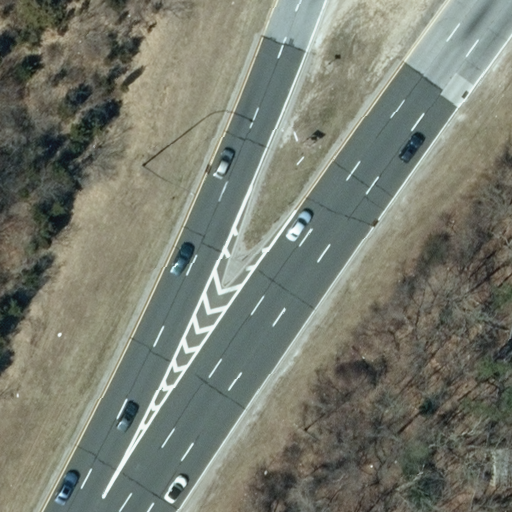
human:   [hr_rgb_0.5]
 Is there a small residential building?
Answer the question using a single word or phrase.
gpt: no

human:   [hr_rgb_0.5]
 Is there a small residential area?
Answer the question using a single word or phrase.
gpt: no

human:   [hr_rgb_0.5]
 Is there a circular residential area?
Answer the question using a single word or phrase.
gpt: no

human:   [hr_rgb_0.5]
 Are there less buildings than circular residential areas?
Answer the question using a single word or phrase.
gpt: no

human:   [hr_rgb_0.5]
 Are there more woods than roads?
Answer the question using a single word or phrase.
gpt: no

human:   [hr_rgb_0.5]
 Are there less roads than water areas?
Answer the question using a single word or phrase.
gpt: no

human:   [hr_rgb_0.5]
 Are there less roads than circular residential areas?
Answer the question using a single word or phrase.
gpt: no

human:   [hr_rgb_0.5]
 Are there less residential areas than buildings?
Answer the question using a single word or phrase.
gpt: no

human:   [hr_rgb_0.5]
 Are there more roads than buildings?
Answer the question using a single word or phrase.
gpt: yes

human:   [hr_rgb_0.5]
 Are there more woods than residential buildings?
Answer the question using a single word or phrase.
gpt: yes

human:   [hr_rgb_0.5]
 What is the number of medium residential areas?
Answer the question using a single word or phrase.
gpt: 0

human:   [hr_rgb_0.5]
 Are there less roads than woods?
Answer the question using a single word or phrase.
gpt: no

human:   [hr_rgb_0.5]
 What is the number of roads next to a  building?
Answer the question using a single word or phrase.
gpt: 0

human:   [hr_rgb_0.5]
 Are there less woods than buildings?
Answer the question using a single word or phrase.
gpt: no

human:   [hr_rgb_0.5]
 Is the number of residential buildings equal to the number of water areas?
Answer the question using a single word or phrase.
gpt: yes

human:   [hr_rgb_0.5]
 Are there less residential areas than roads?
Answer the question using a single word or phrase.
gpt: yes

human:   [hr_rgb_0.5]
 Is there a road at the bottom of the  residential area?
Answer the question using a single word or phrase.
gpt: yes

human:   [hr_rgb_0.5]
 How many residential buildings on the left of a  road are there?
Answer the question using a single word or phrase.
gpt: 0

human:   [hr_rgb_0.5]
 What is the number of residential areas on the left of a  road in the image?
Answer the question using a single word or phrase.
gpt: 0

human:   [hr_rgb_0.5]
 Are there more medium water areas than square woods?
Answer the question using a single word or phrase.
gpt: no

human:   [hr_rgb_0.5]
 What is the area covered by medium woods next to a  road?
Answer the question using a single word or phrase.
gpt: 0m2

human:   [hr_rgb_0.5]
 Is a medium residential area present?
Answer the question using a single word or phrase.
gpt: no

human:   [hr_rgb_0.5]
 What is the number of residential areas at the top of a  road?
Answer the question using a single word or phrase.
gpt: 1

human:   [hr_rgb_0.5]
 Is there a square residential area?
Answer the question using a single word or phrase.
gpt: no

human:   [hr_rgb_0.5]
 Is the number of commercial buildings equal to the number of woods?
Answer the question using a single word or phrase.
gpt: no

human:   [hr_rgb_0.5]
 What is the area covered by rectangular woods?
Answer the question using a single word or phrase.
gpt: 6505m2

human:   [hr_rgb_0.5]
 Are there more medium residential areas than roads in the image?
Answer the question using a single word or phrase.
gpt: no

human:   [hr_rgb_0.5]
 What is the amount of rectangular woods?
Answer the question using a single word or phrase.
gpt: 1

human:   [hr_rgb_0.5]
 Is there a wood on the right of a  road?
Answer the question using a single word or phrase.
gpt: yes

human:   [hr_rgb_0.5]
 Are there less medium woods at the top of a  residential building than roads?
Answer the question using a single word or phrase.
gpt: yes

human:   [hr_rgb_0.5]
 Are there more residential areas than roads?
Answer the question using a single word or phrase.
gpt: no

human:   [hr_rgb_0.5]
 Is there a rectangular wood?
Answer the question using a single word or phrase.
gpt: yes

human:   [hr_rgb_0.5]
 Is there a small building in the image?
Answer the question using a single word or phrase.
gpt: no

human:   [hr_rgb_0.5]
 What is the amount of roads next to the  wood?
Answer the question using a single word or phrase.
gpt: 2

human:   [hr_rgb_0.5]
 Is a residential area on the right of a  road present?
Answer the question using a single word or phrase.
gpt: yes

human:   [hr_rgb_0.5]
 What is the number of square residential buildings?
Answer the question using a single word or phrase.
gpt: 0